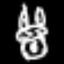
Label: frog